Current action and preconditions to check: trajectory_clear

Your task: For each precondition in the list above, predict whether it will hold at this action.

Consider the current scene as observed from the mobile robot's camera, and analyze the predicted future states of all dynamic agents (e.g., people, animals, vehicles, or any moving entities) within the NEXT SECOND.

IMPORTANT: Only answer "very likely" if you are absolutely certain—based on strong, clear evidence—that a dynamic agent will violate the precondition in the predicted future state. Do NOT answer "very likely" for unlikely, ambiguous, or low-probability risks.

Ask yourself for each precondition: Is there a high probability, with clear and convincing evidence, that the predicted future states of any dynamic agent will interfere with the predicted future state of the currently executing action within the NEXT SECOND, causing that precondition to fail?

Assess the risk level based on these predictions. Use "likely" or "very likely" if motions create a clear risk of interference.

Use "neutral" or "improbable" if agents are nearby but their predicted paths are clearly diverging or non-conflicting.

Failure Risk Categories: "very improbable", "improbable", "neutral", "likely", "very likely"

Answer Format: Output ONLY the probability_of_failure value from these categories: "very improbable", "improbable", "neutral", "likely", "very likely"

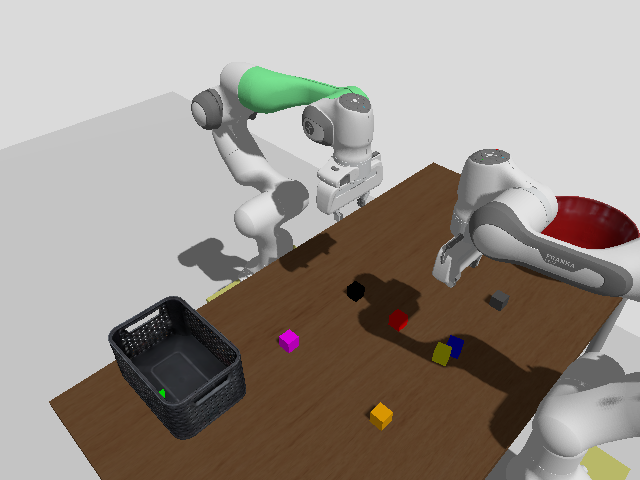

Answer: very improbable